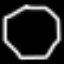
Label: octagon